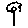
Label: flower